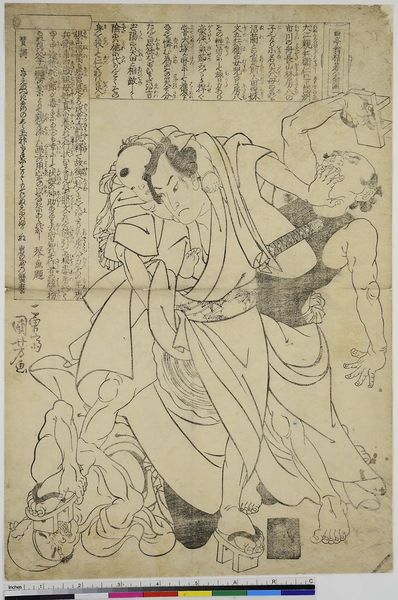
Titel: Das großartige Hakkenshi des alten Herrn Kyokutei, der große Autor
Künstler: Utagawa Kuniyoshi
Standort: Hamburg
Institution: Museum für Kunst und Gewerbe Hamburg
Schlagwörter: figur, person, holzschnitt, gestalt, druckgraphik, druckgrafik, literatur, zeit, schwarzlinienschnitt, edo, charaktere, reproduktionen, druckerzeugnisse, schwarzdruck, lit, literarische, schwarzliniendruck, schwarzlinientechnik